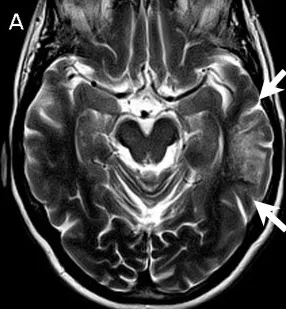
Case 2. MRI and macroscopy. (A-B) MRI showing extensive, T2-weighted hyperintense, nodular lesions in the white matter of the left posterior temporal lobe (between white arrows). No change was noted on follow up MRI in 15 months.
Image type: radiology (mri)